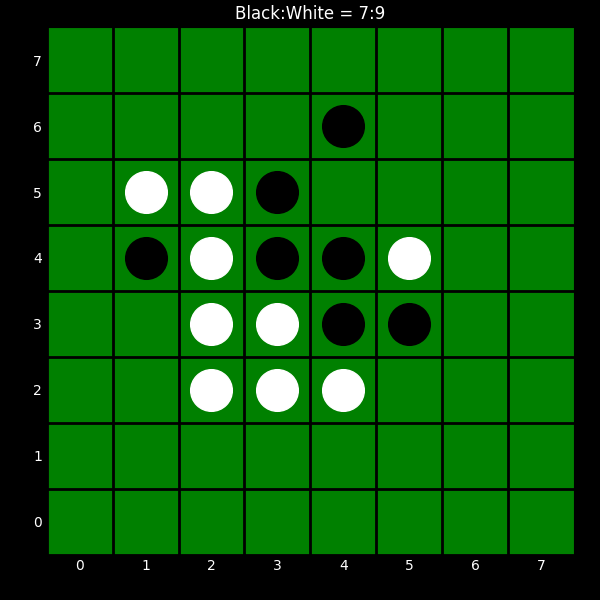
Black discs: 7
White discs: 9